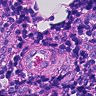
Metastatic tissue present: no